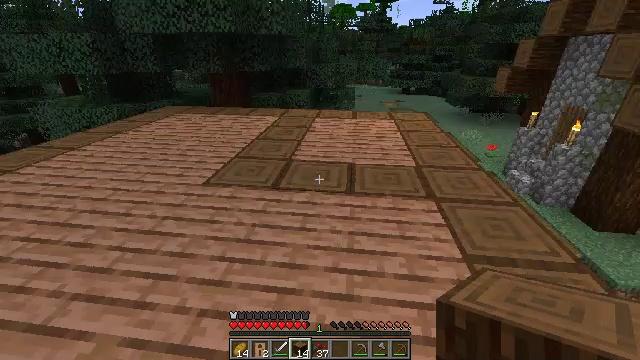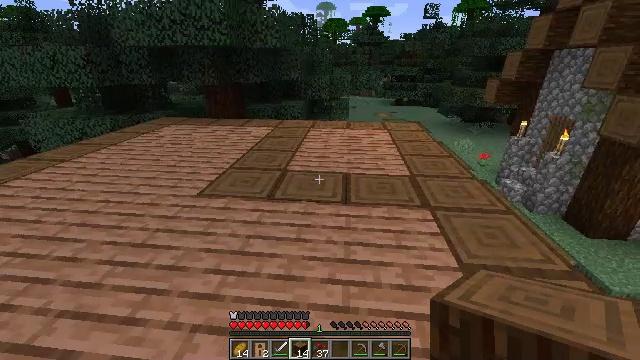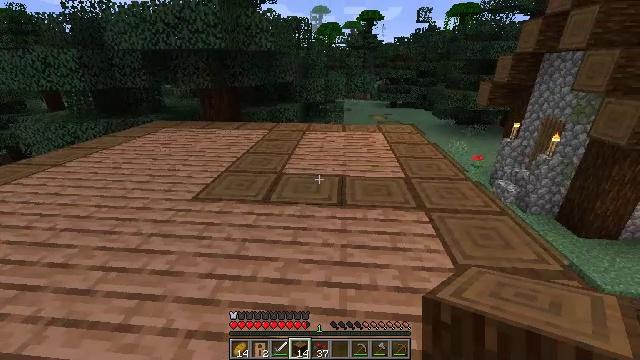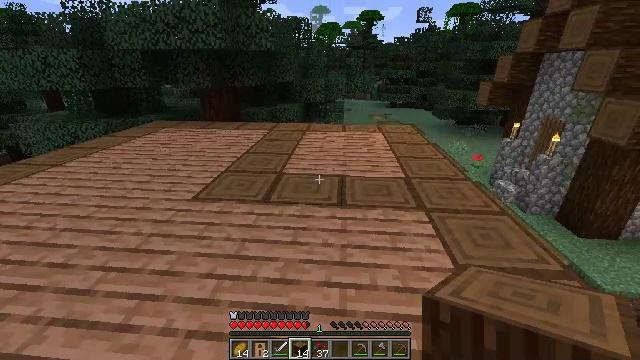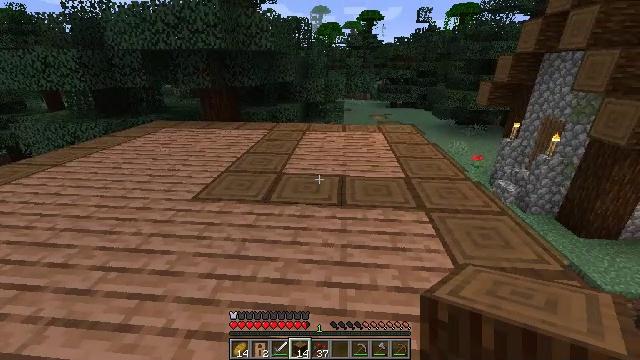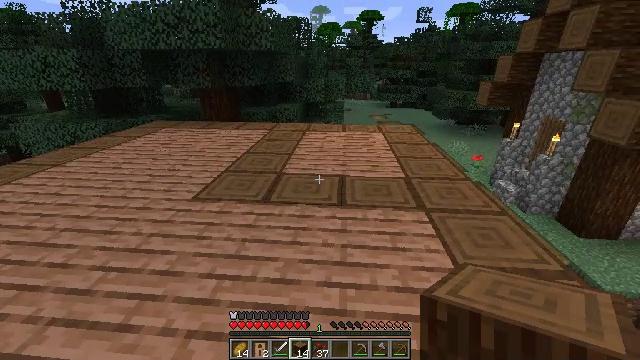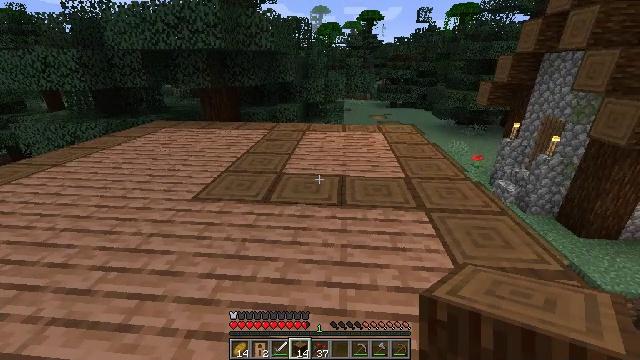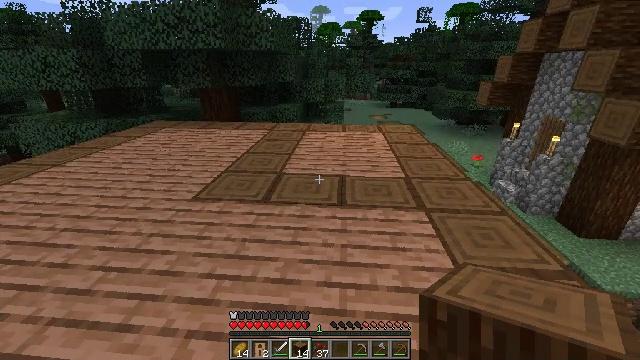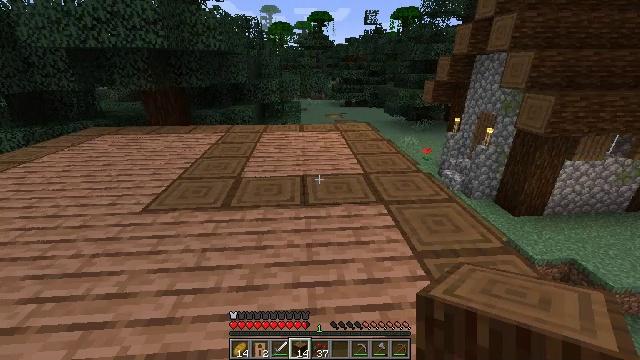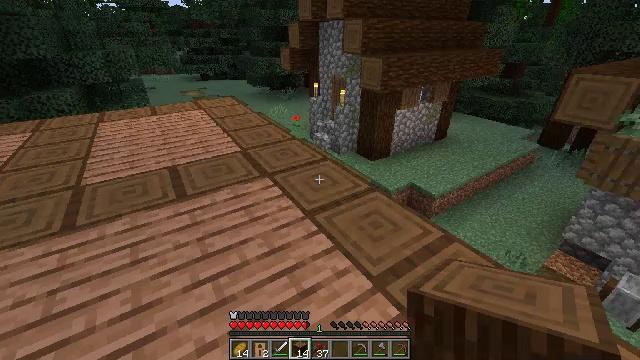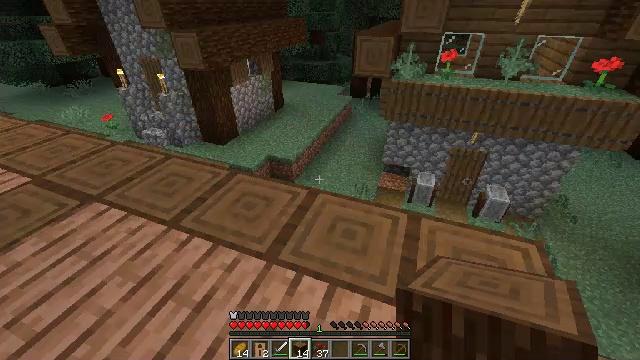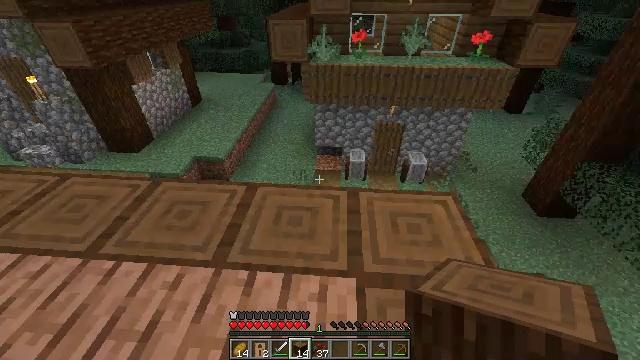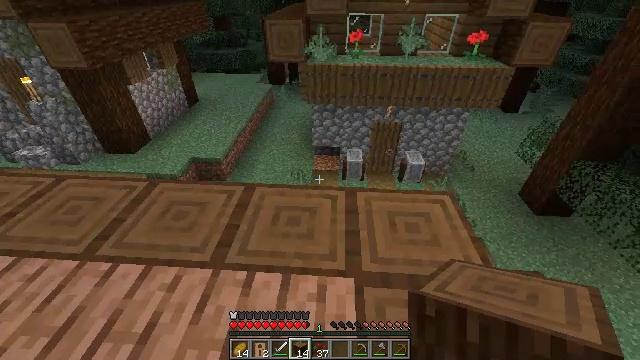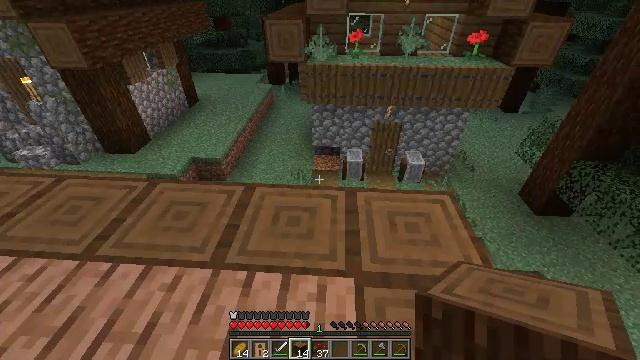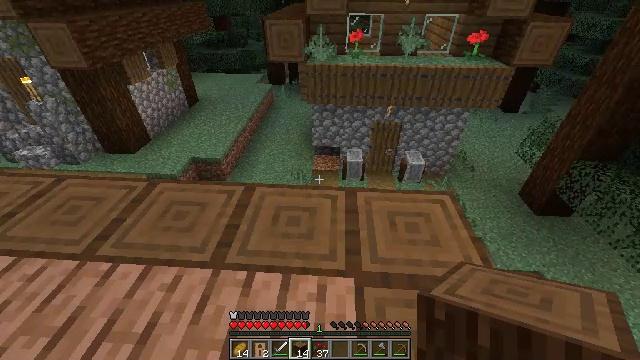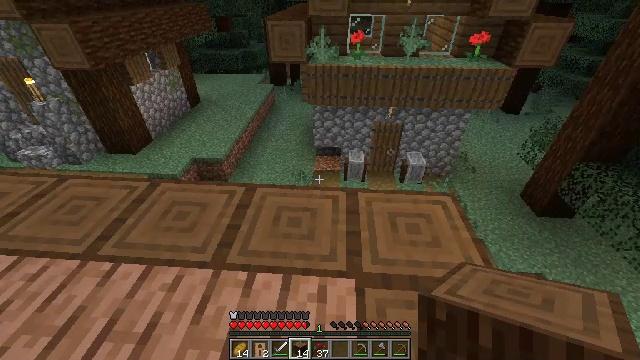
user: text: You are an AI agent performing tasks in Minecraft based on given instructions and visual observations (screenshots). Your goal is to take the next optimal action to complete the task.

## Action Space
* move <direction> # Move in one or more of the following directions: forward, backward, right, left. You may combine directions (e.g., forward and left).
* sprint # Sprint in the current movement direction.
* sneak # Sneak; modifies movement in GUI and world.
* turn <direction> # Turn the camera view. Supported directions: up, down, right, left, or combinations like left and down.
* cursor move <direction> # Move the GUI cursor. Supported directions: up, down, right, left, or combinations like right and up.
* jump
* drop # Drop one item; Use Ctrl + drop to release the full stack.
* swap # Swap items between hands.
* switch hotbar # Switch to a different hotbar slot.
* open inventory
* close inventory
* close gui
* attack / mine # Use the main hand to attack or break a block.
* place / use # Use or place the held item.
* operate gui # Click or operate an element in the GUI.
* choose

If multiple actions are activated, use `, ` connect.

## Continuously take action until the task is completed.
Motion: motion action
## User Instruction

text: Remove a spruce log from the inventory.
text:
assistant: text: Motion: turn right and up
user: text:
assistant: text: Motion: turn right
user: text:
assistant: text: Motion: no_op
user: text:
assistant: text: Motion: no_op
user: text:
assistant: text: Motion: no_op
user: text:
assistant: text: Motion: no_op
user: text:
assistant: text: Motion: no_op
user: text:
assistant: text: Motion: turn right
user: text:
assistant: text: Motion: turn right and down
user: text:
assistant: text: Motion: turn right and down
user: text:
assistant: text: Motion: turn right and down
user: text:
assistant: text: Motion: no_op
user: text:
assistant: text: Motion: no_op
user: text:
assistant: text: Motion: no_op
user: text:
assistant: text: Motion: no_op
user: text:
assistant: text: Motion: no_op
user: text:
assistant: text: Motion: no_op
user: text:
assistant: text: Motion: no_op
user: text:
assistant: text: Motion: no_op
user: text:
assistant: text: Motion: open inventory
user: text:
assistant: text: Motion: cursor move right, open inventory
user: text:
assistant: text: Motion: sneak, cursor move right and down, open inventory
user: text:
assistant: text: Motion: sneak, cursor move right and down
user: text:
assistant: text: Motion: sneak
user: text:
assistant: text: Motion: sneak
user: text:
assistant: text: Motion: sneak
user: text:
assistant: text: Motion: sneak, cursor move left and up
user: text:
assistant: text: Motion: sneak, cursor move left and up
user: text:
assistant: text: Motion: sneak
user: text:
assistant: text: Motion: sneak